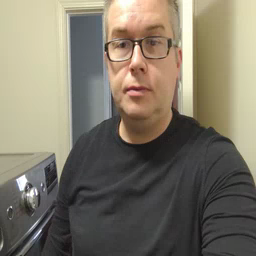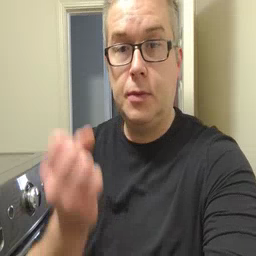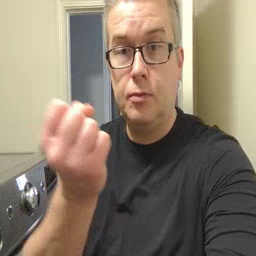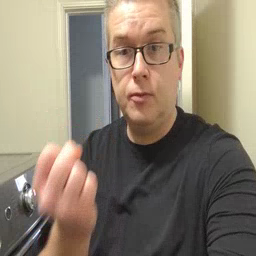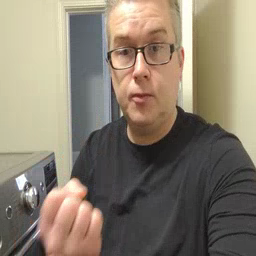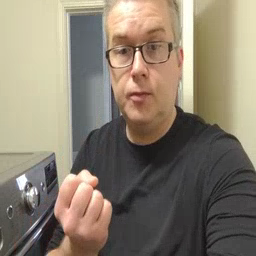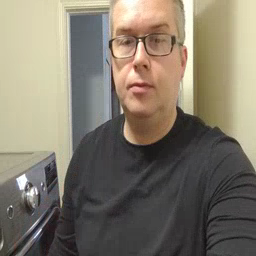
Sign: drawer